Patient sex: M
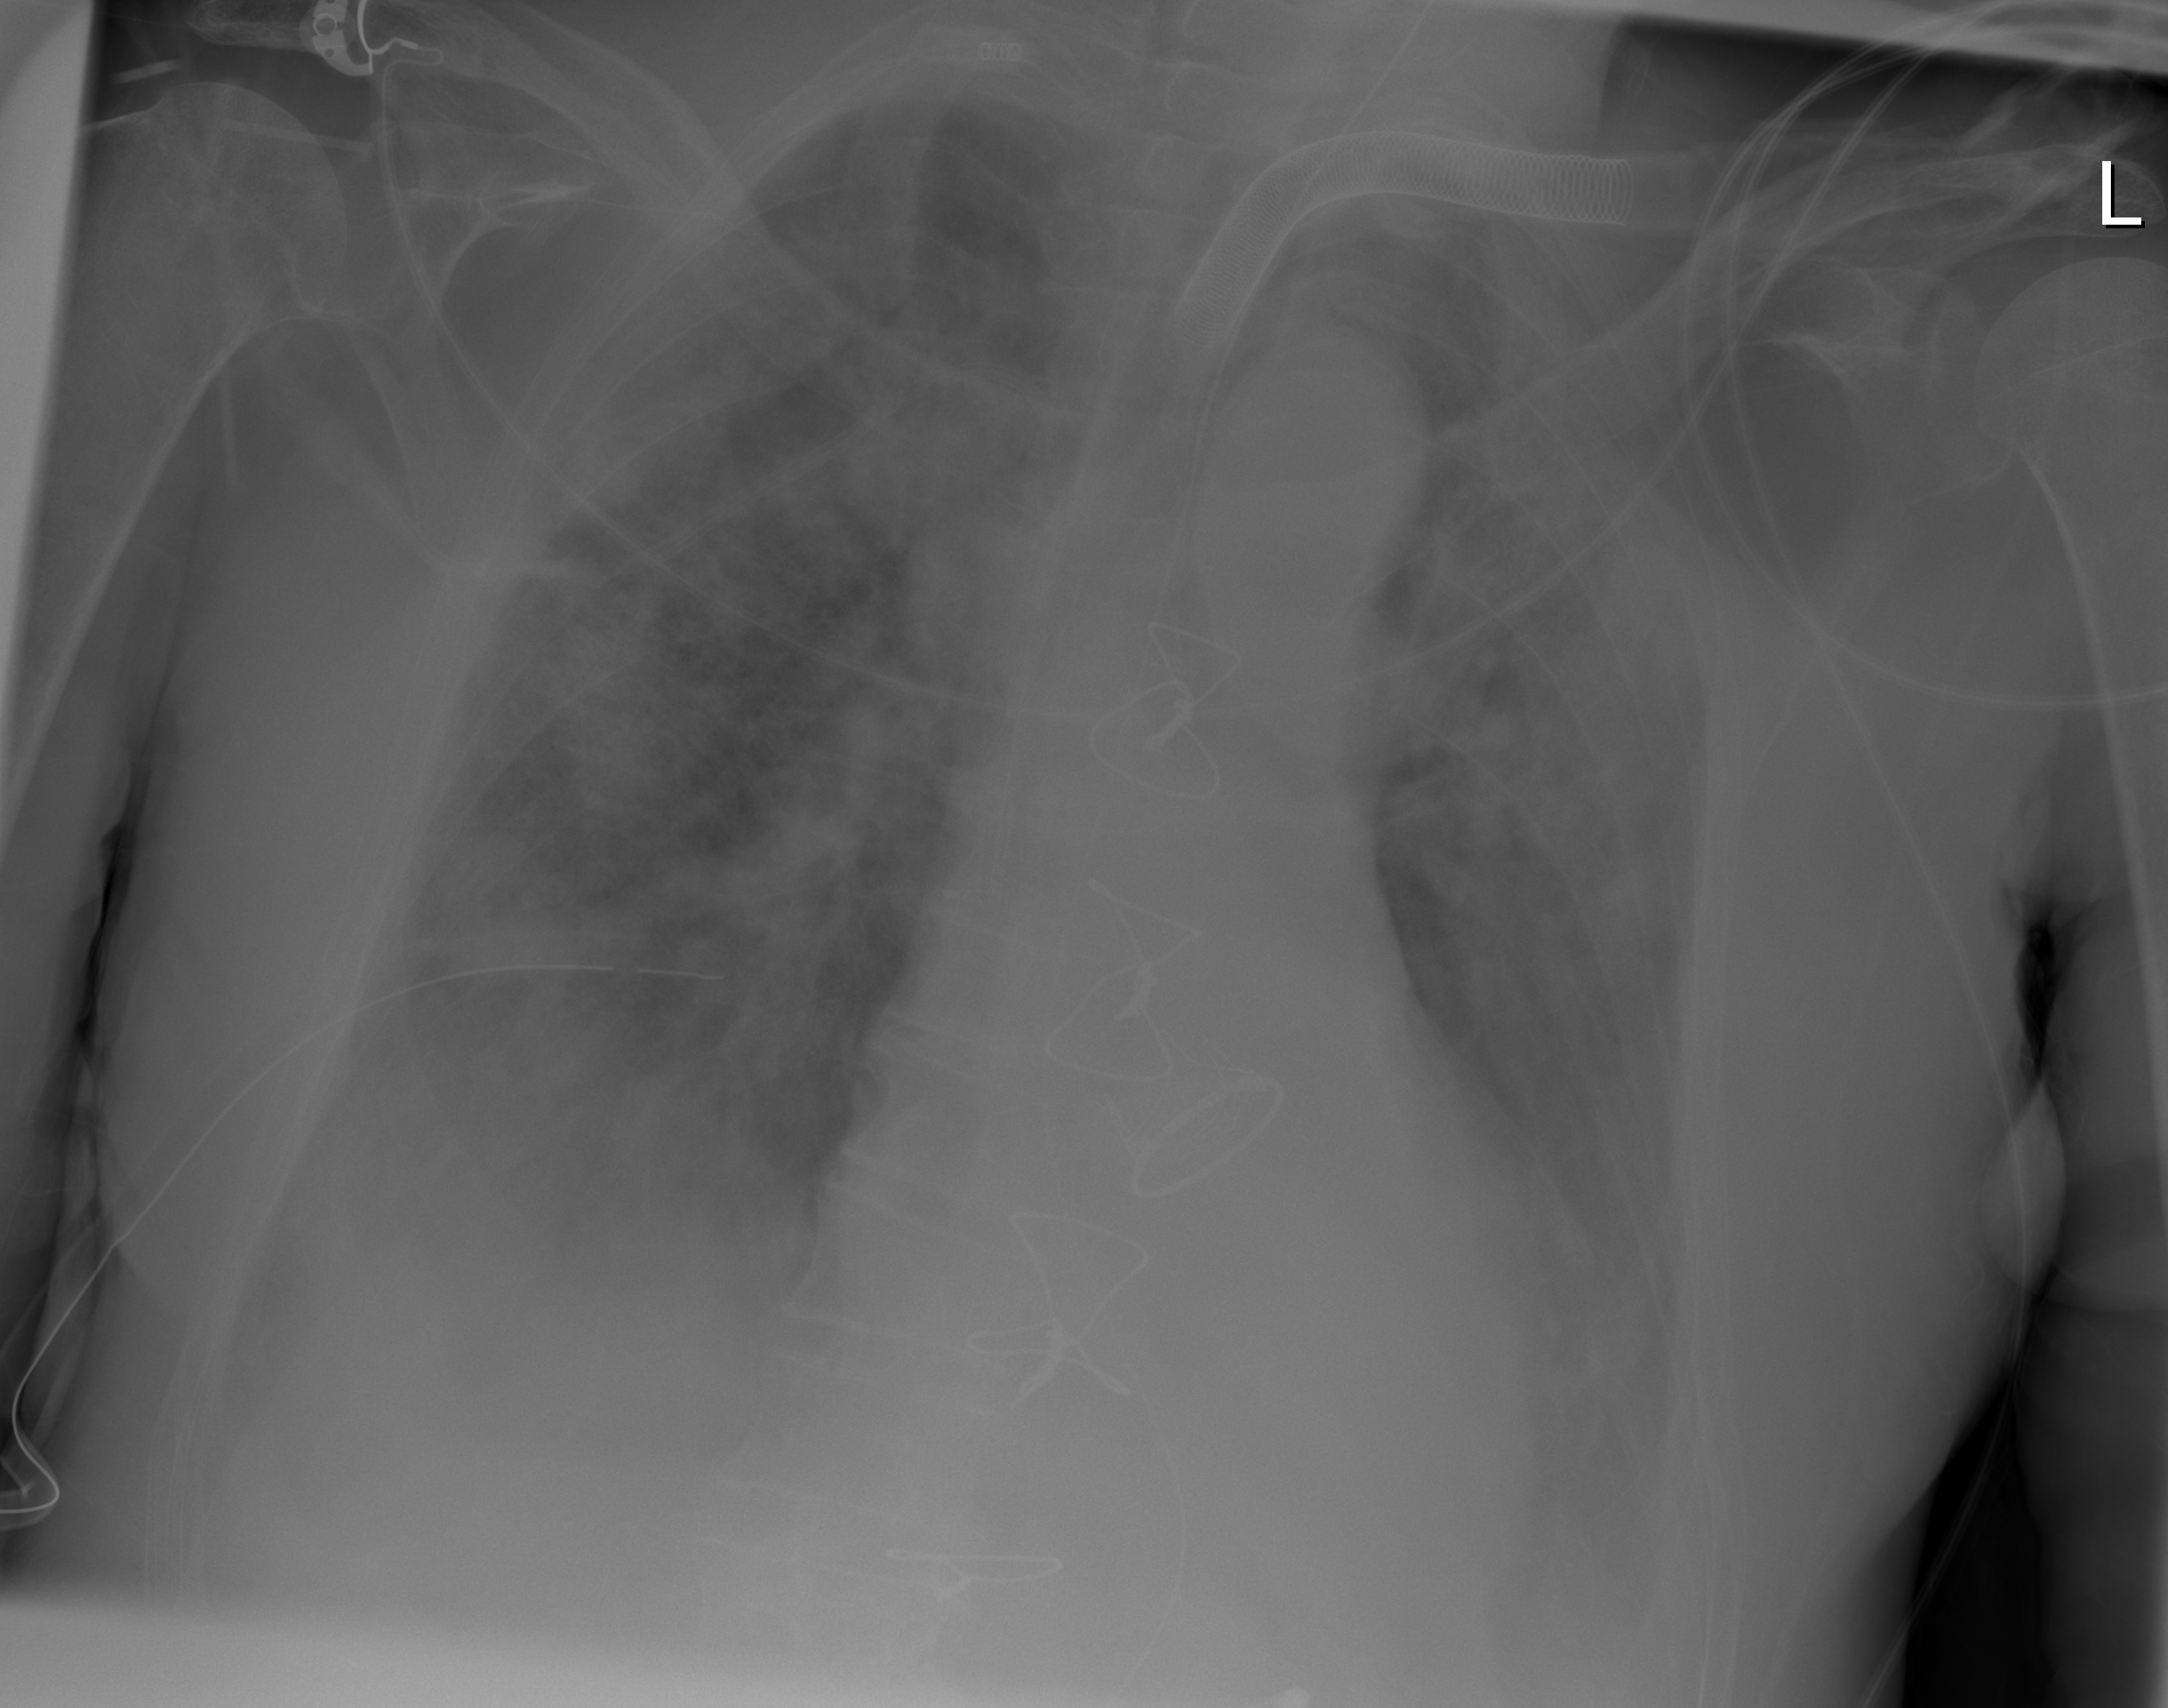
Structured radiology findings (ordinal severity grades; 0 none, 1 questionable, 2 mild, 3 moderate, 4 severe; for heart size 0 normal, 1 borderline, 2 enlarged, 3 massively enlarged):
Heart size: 0
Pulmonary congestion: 3
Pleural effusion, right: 3
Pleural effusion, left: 3
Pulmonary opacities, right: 3
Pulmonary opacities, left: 3
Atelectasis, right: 3
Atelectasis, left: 3